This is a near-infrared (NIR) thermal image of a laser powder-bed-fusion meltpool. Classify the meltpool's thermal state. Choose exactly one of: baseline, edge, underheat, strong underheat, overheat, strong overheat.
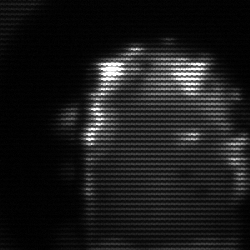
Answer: baseline